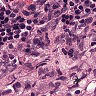
Metastatic tissue present: yes